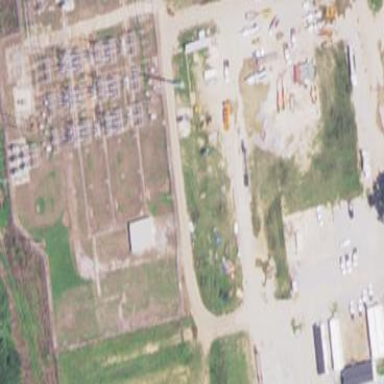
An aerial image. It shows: Outdoor power substation with fence around it. The substation serves as switching station.